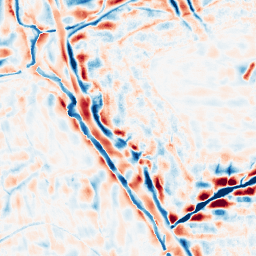
Category: wavelet
Decomposition family: wavelet_dwt
Decomposition parameters: wavelet: db4
level: 4
Upsampling method: cubic_catmull_rom
Upsampling parameters: scale: 2
Upsampling scale: 2